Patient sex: M
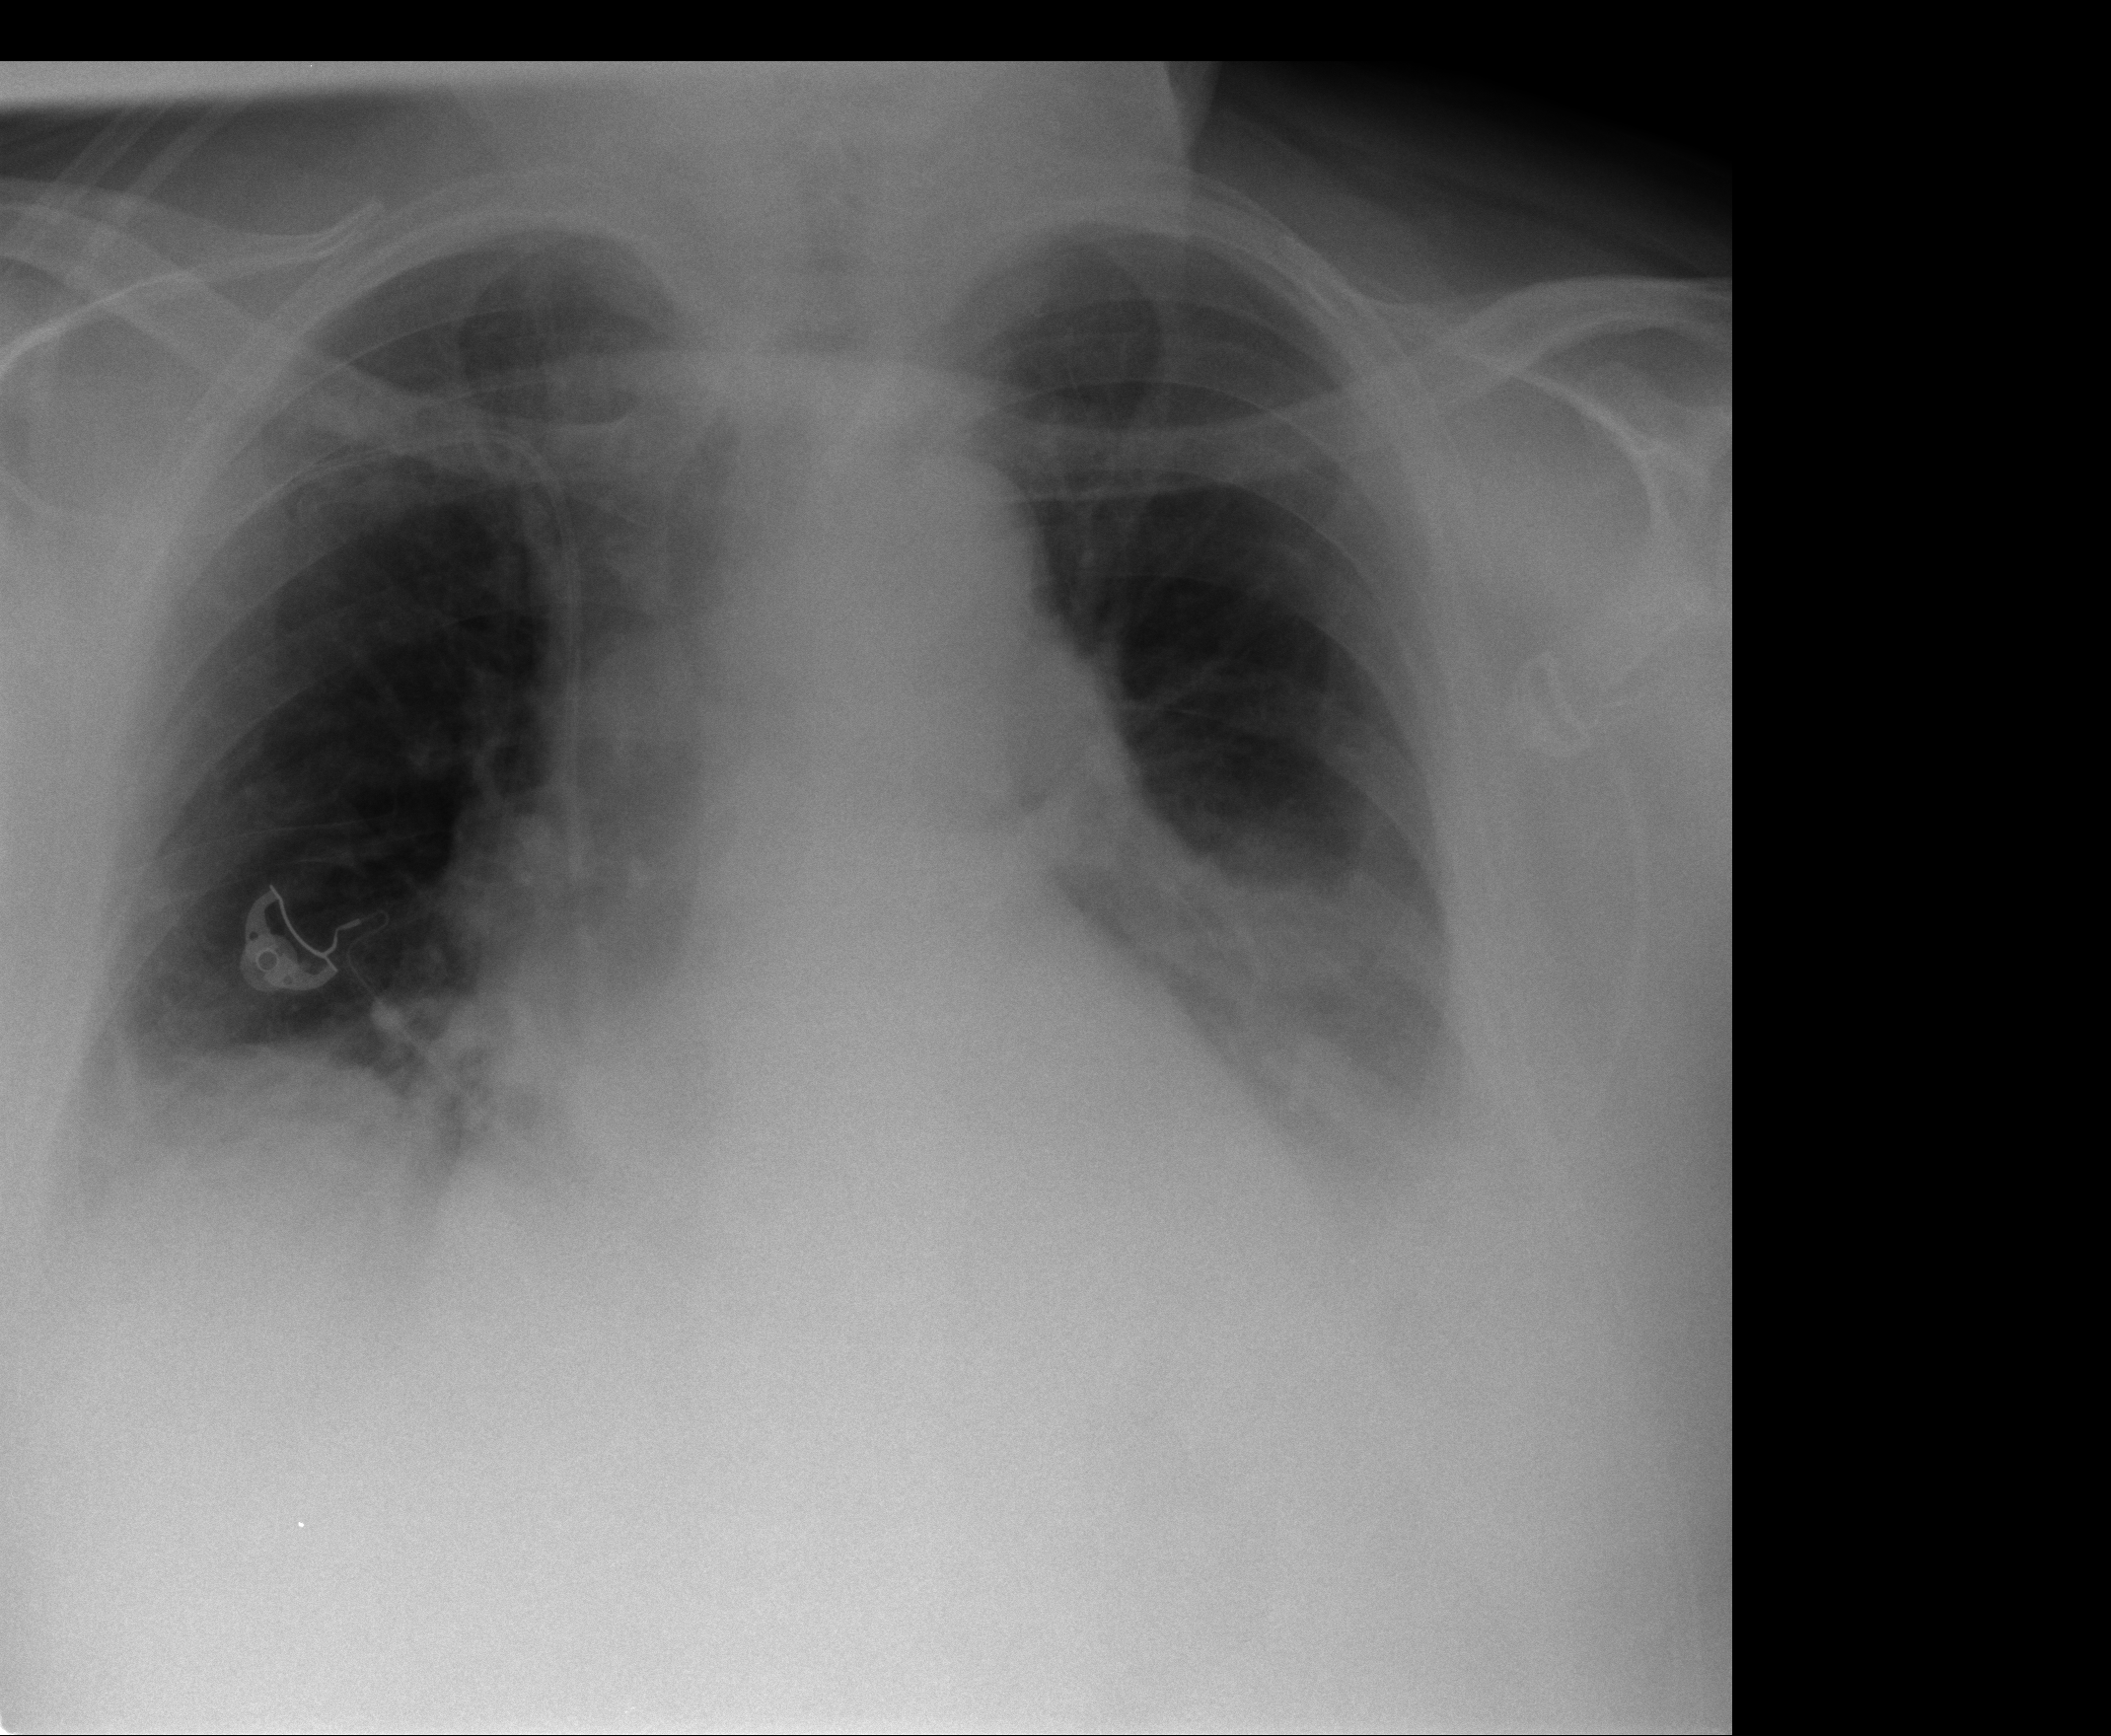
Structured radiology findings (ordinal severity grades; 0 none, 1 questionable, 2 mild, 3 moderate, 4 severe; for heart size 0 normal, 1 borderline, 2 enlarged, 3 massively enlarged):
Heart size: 2
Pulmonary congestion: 2
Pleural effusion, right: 2
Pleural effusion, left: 2
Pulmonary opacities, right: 0
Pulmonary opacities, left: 2
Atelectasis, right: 2
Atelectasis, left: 2